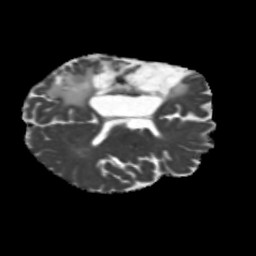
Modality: MD
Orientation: axial
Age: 46
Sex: male
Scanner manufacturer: siemens
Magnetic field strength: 3 T
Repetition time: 5.25 s
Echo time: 0.08 s